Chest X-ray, AP view. Patient: 65 years old, sex F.
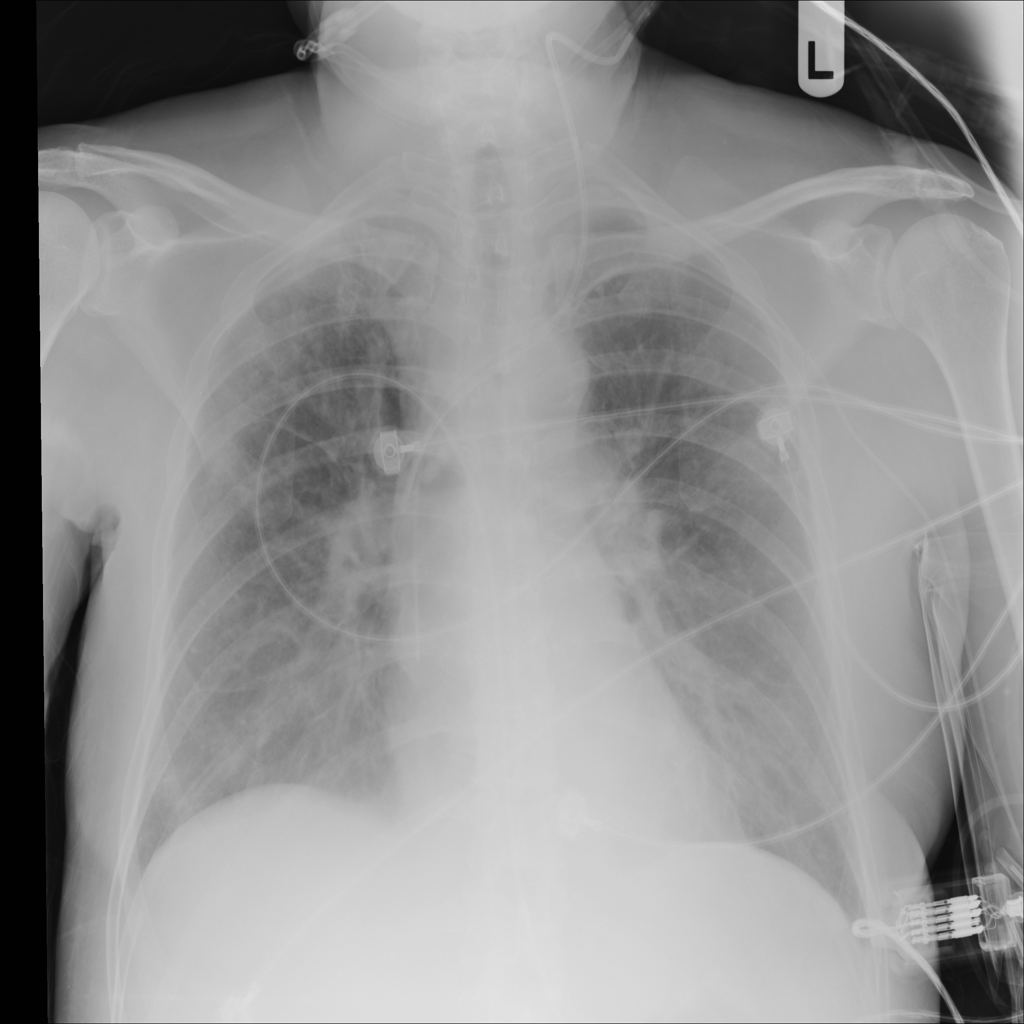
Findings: No Finding